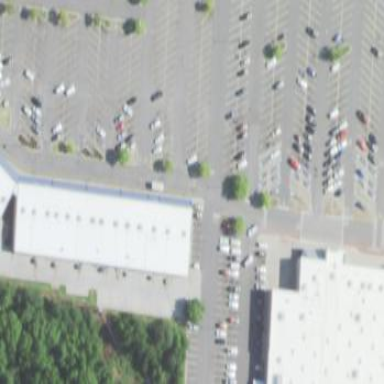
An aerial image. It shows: Parking area with asphalt surface.